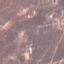
Land use / land cover: HerbaceousVegetation